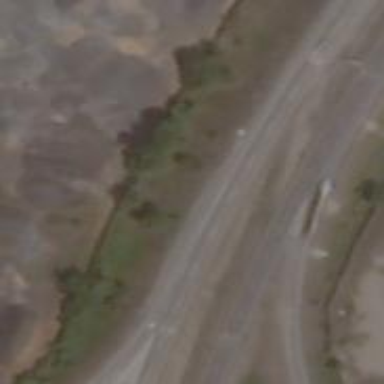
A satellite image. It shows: Trunk highway.